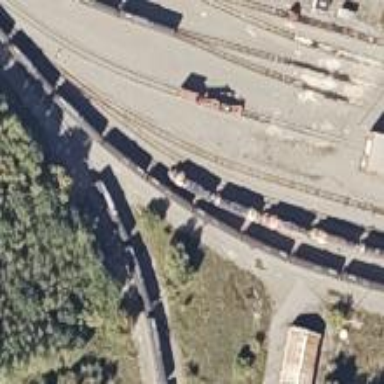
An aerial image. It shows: Railway yard.